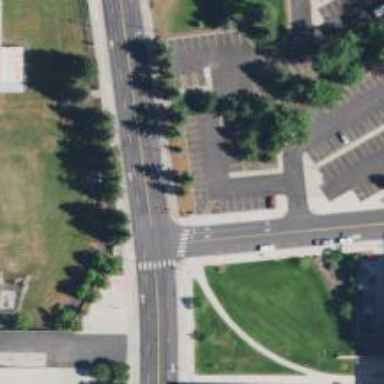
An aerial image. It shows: Marked road crossing.